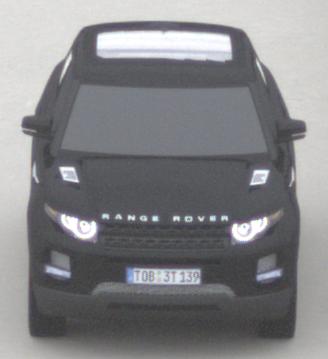
Make: Land Rover
Model: Range Rover Evoque 2.0 Si4
Detailed model: Range Rover Evoque (I)
Model produced from: 2011/08
Model produced until: 2013/11
Doors: 5
Color: black
Road condition: dry road
Daytime: midday
Contrast: low contrast